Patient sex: M
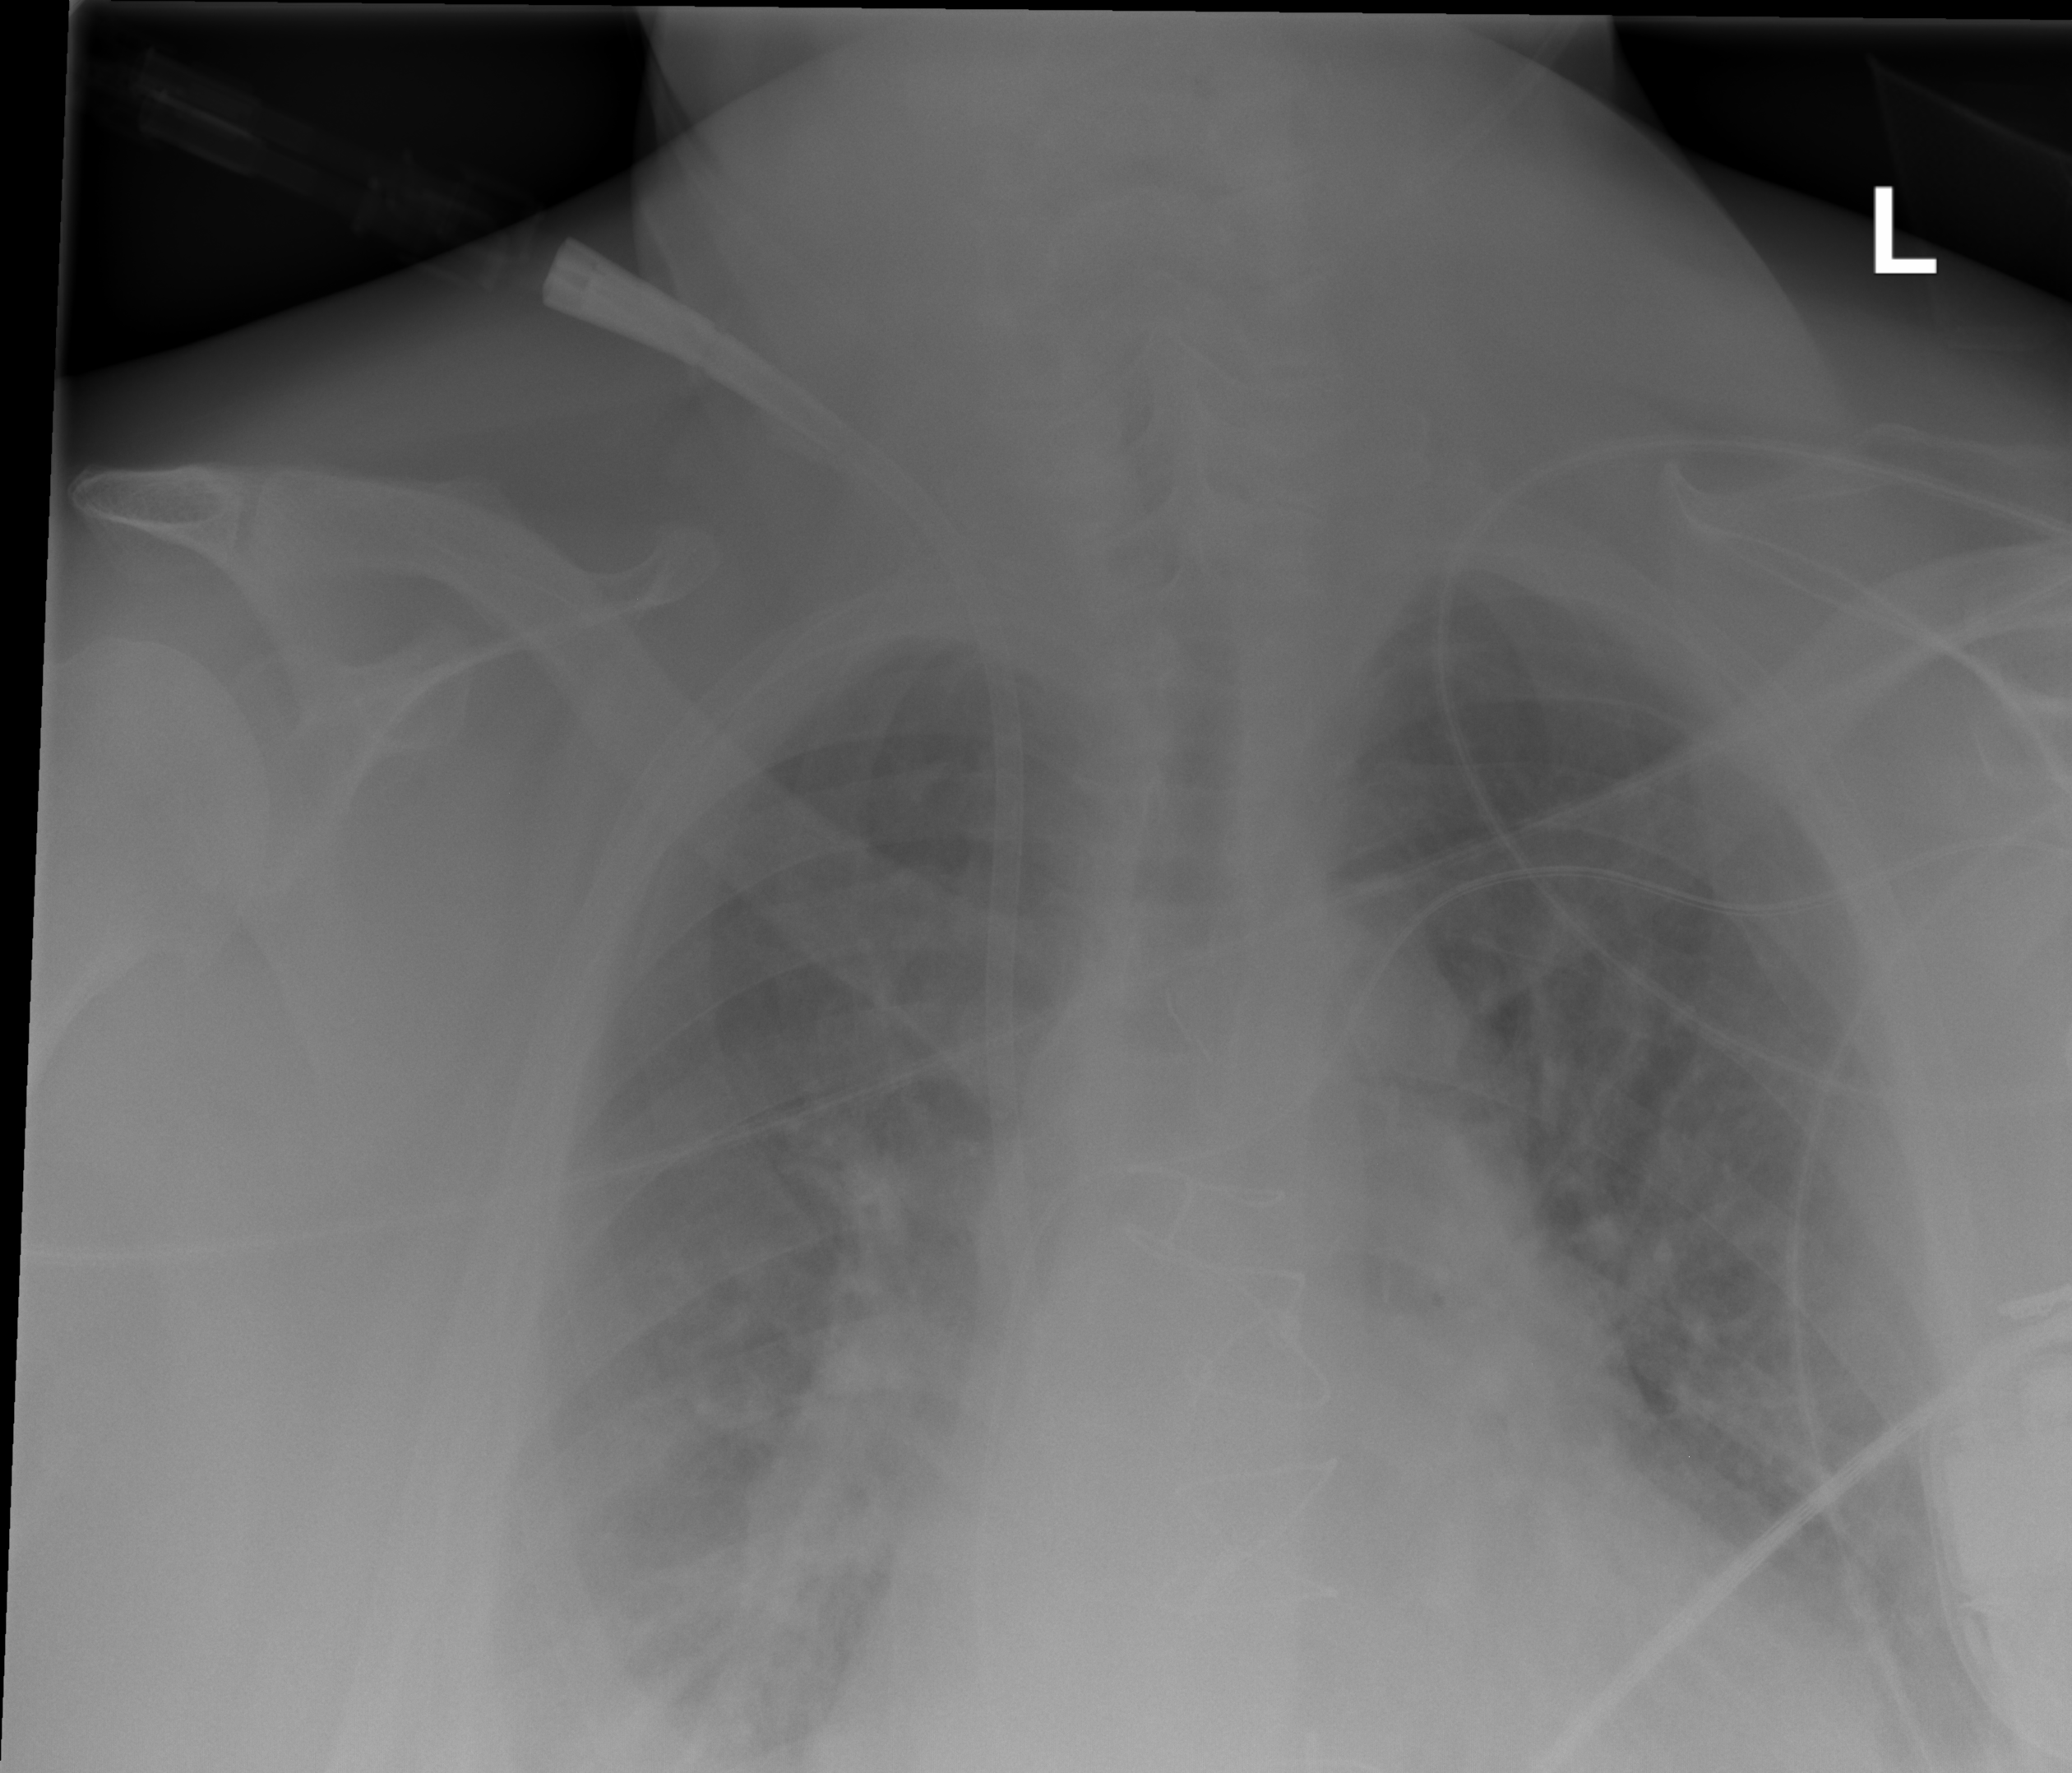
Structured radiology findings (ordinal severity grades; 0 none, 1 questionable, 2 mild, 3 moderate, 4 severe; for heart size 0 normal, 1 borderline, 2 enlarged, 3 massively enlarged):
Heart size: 2
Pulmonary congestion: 2
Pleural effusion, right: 3
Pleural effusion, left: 2
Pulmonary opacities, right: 0
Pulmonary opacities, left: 0
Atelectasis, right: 2
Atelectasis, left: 2